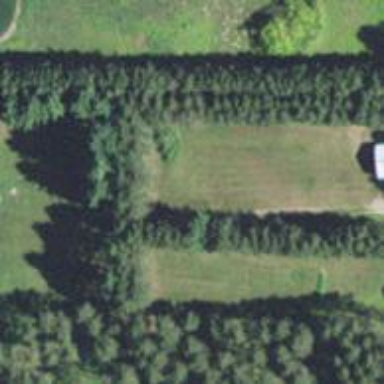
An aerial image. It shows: Row of trees in natural setting.